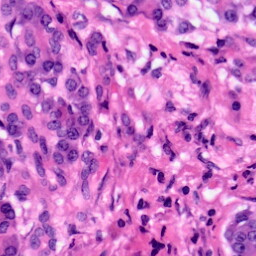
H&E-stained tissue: Pancreatic